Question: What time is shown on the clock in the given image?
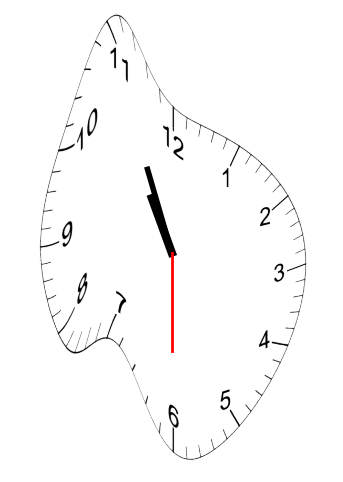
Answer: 10:55:30